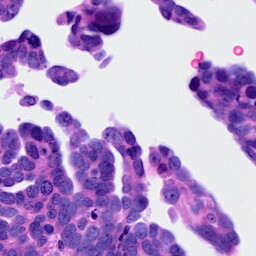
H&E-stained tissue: Ovarian